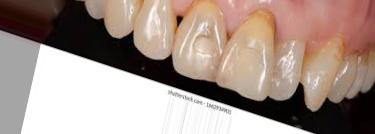
Condition: Tooth Discoloration